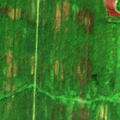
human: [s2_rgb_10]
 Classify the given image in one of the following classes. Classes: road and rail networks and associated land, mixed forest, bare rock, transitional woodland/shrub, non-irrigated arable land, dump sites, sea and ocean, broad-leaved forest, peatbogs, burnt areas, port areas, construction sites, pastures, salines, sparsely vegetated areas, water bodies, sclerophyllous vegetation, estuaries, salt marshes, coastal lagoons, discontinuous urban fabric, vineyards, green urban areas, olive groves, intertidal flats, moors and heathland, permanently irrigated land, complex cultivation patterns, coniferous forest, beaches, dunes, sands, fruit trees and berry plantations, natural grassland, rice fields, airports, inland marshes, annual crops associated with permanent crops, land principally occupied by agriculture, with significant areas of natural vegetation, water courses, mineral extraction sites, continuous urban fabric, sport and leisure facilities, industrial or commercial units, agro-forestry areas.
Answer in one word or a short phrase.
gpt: mixed forest, transitional woodland/shrub, peatbogs